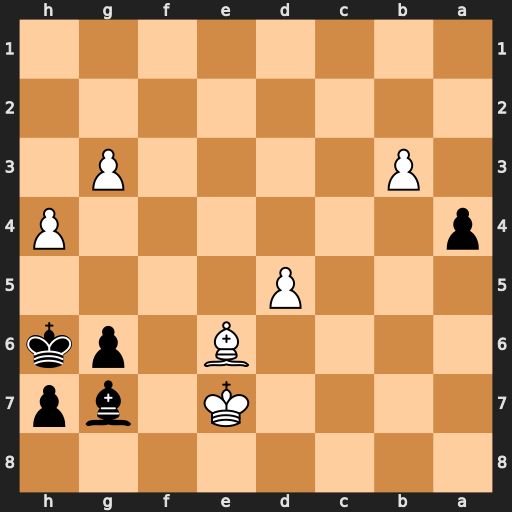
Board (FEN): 8/4K1bp/4B1pk/3P4/p6P/1P4P1/8/8
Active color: b
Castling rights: -
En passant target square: -
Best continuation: a3 d6 a2 d7 a1=Q